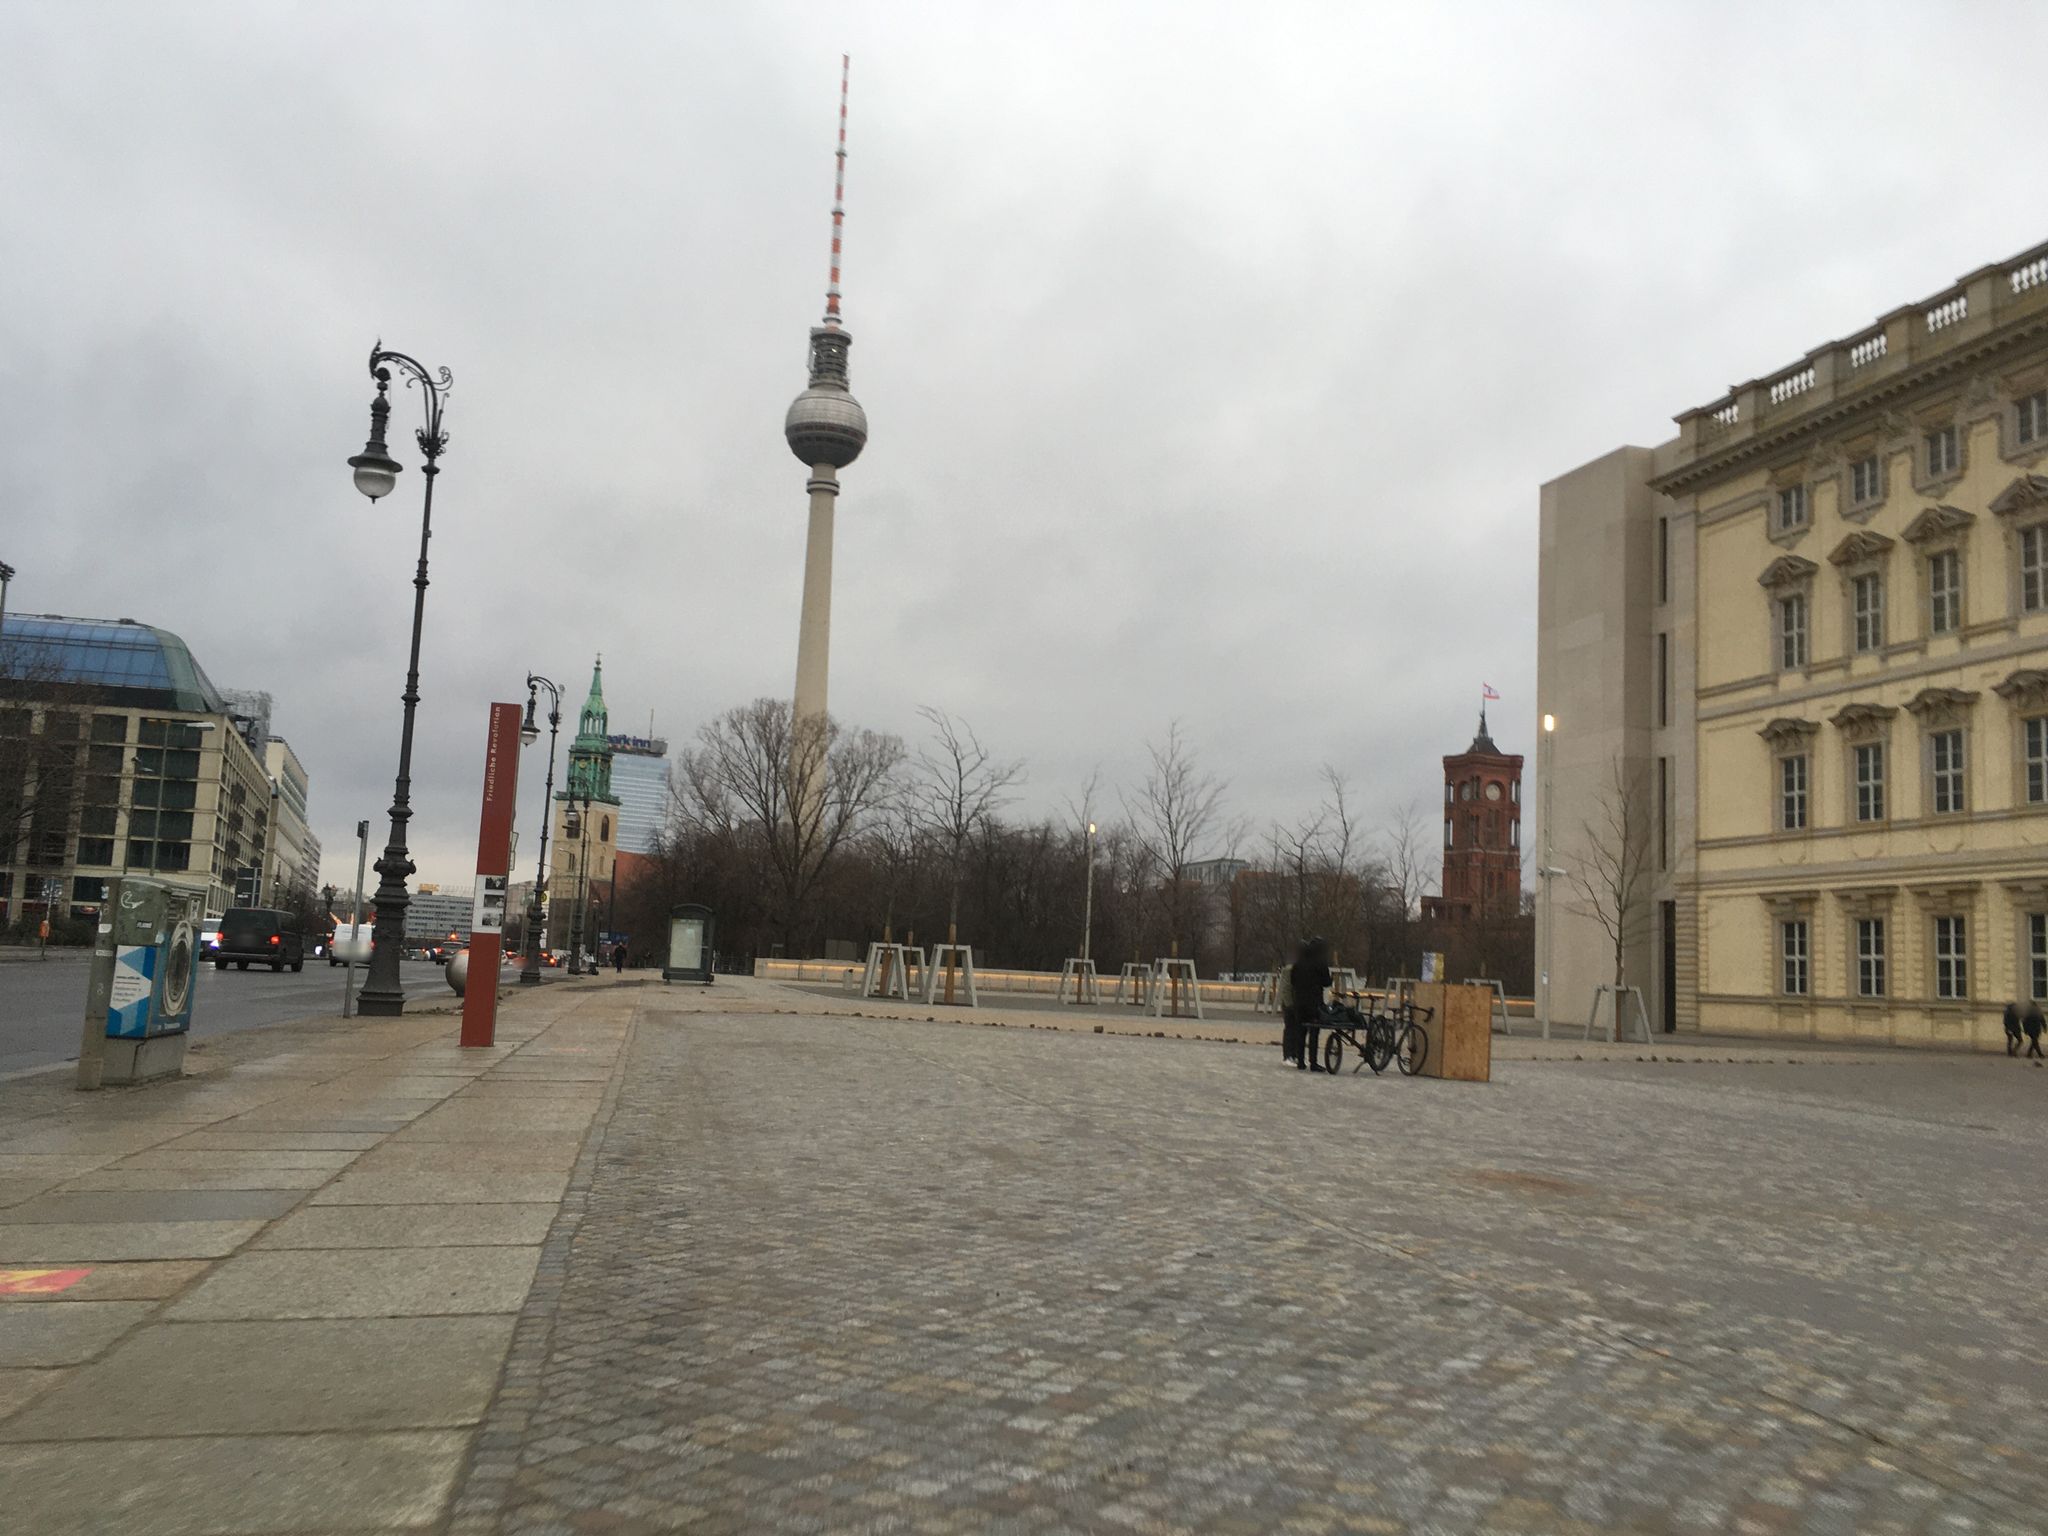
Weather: cloudy
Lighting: day
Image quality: good
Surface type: walking surface
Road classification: footway
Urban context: urban centre
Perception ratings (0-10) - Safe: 8.04, Lively: 6.15, Beautiful: 4.92, Boring: 6.78, Depressing: 9.1, Wealthy: 9.01